Question: How do I fetch the 'Measurement System' setting value in javascript?
I'm guessing that it would be throw some WinJS call.

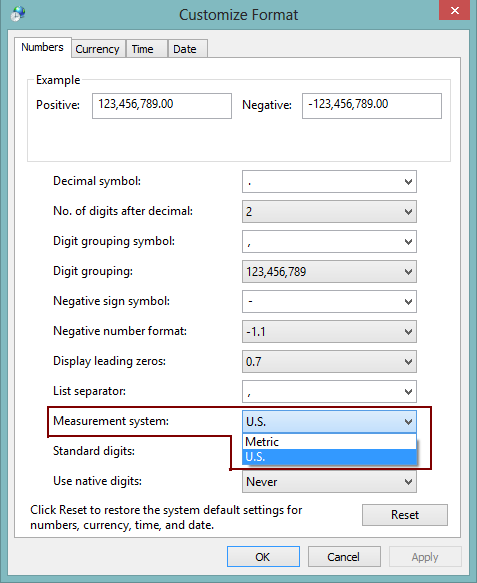
Answer: The logical place would be <URL>:
'''
namespace WindowsRuntimeComponent
{
public sealed class RegionalSettings
{
public bool isMetric()
{
return System.Globalization.RegionInfo.CurrentRegion.IsMetric;
}
}
}
'''
Then add as a reference to your JavaScript app and invoke there:
'''
var r = new WindowsRuntimeComponent.RegionalSettings;
var isMetric = r.isMetric();
'''